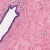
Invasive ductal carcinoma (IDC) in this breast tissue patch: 0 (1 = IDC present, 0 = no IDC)